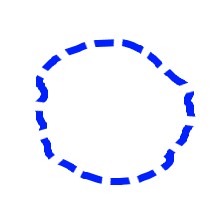
Shape: circle